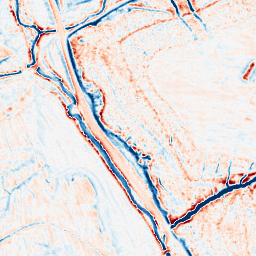
Category: edge_preserving
Decomposition family: anisotropic_diffusion
Decomposition parameters: iterations: 20
kappa: 50
gamma: 0.15
Upsampling method: linear_exact
Upsampling parameters: scale: 8
Upsampling scale: 8